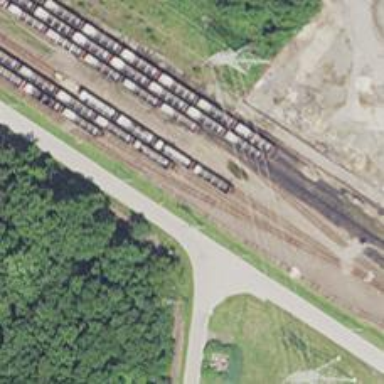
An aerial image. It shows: Railway spur service.